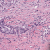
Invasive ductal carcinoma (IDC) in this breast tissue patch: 1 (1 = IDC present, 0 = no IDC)